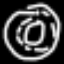
Label: donut